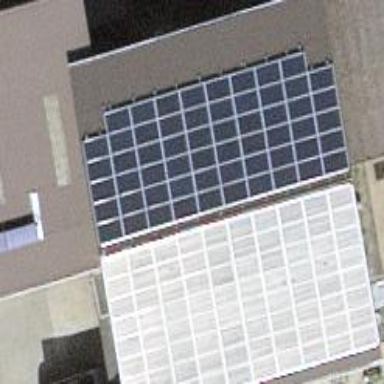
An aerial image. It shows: Solar photovoltaic panel generator.